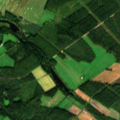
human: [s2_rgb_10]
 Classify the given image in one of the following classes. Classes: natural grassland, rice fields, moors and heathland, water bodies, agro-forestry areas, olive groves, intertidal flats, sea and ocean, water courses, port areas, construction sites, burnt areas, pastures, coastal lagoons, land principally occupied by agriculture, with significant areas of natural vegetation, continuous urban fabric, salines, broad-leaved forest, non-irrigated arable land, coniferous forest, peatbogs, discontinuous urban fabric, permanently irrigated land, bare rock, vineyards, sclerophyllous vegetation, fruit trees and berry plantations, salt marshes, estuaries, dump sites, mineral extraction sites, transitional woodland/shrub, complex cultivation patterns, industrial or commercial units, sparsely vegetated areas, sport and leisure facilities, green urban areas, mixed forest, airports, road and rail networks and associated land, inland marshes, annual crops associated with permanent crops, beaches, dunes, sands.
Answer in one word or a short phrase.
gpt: non-irrigated arable land, land principally occupied by agriculture, with significant areas of natural vegetation, coniferous forest, mixed forest